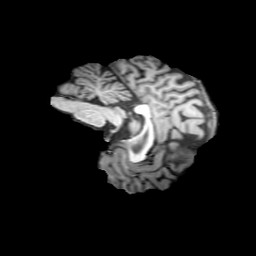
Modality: T1w
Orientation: sagittal
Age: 22
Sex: female
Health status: ill